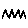
Label: zigzag